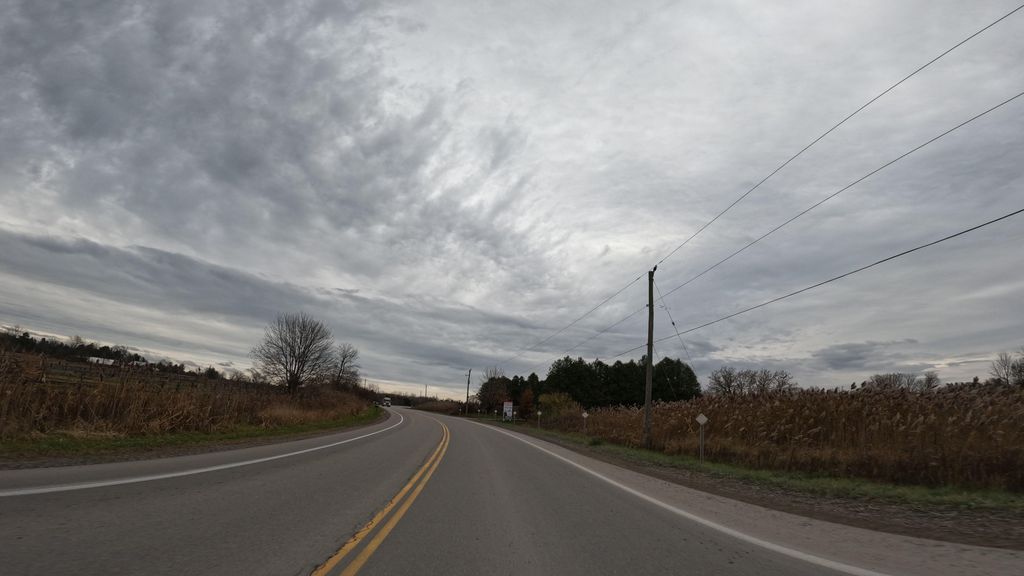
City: hamilton